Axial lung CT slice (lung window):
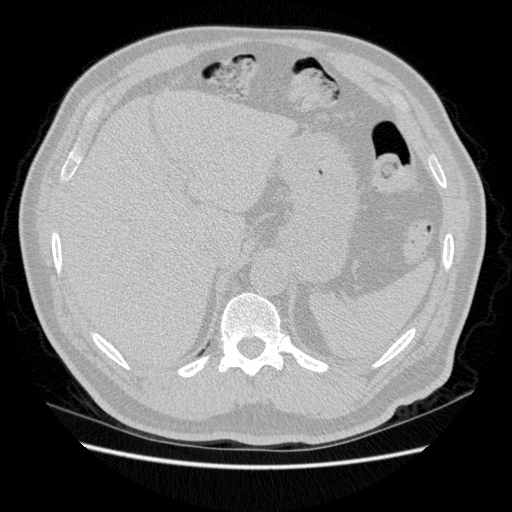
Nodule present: no